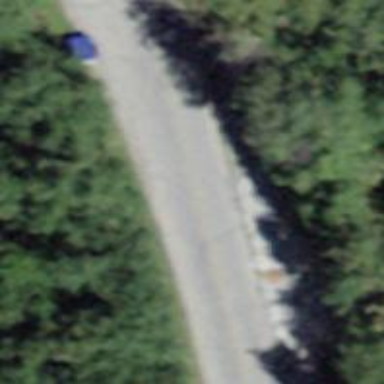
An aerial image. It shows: Unclassified road with asphalt surface.